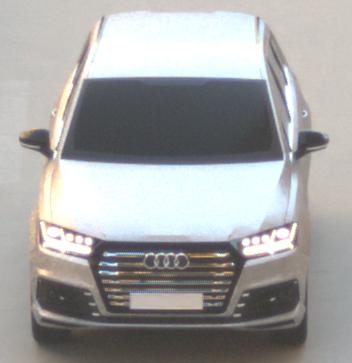
Make: Audi
Model: SQ7
Detailed model: -
Model produced from: 2016
Model produced until: 2018
Doors: 5
Color: white
Road condition: dry road
Daytime: morning or afternoon
Contrast: low contrast